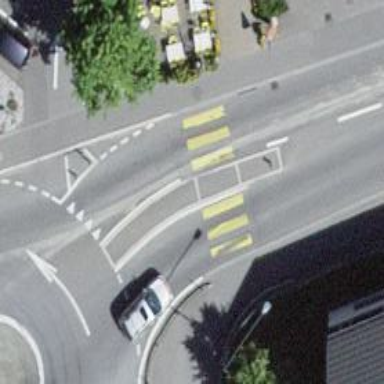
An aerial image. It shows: Marked road crossing with pedestrian island.